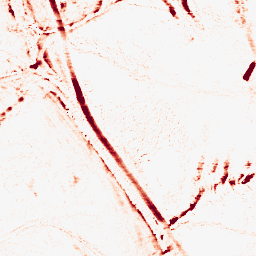
Category: morphological
Decomposition family: morphological_ellipse
Decomposition parameters: operation: opening
width: 5
height: 10
Upsampling method: sinc_hamming
Upsampling parameters: scale: 2
kernel_size: 4
Upsampling scale: 2